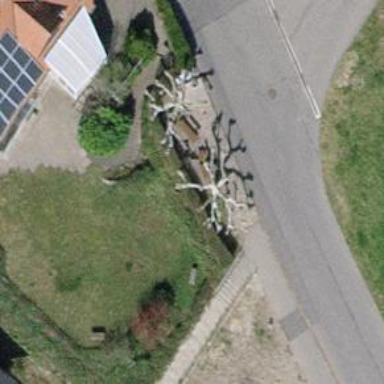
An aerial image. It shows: Bench for seating.